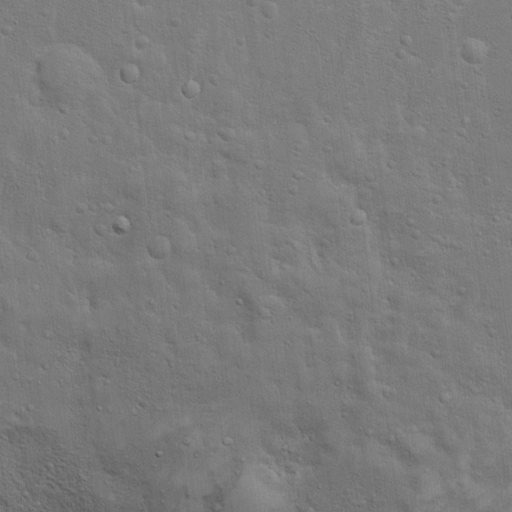
Classes present: Background